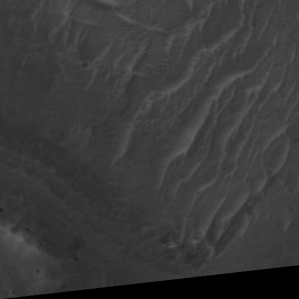
Label: non_frost